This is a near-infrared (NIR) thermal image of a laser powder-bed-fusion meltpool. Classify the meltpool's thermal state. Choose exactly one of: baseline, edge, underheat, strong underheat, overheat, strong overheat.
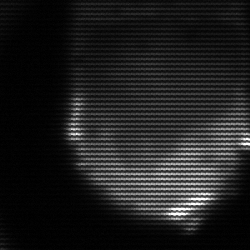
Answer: edge